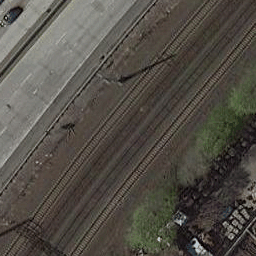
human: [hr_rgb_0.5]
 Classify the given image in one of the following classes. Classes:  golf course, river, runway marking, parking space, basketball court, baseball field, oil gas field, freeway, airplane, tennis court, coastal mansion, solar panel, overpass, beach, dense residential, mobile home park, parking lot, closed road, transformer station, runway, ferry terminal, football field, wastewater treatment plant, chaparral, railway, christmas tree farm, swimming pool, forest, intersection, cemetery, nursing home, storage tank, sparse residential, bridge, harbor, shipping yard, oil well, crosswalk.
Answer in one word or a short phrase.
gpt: railway